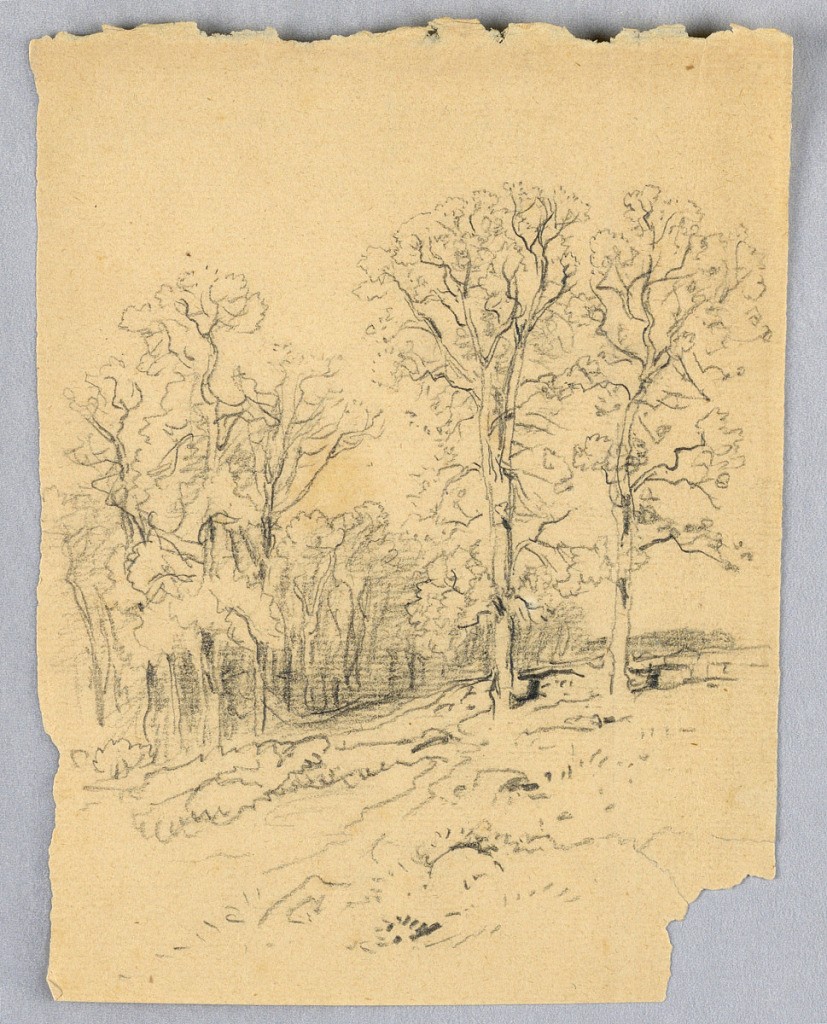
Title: Landscape Sketch with a Hilly Country Road
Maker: Samuel Colman, American, 1832–1920
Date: ca. 1881
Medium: Black crayon on cream-colored paper.
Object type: Drawing
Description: Vertical view of hilly country with a road leading backwards to cabins under two trees at the right and a wood at the left.